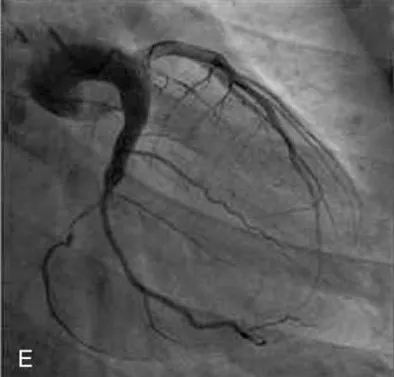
The third coronary angiography images of the LCX 15 months after discharge in. Right caudal view.
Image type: radiology (x_ray)